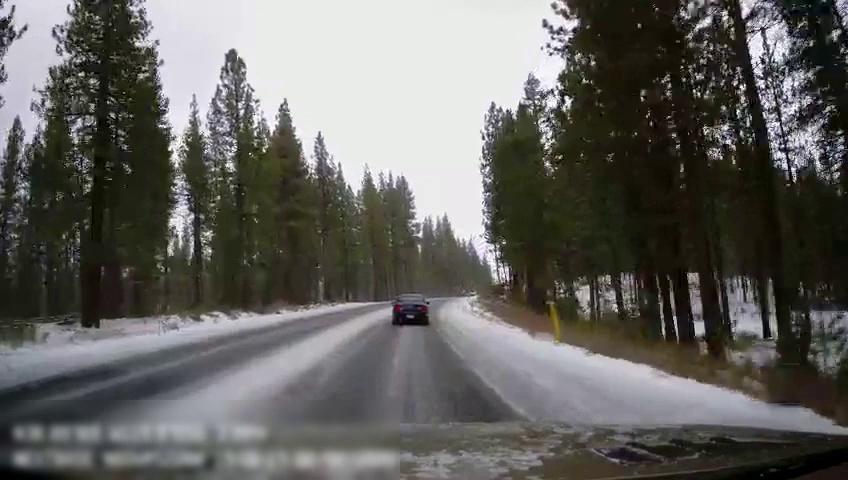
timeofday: Day
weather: Snowy
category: Drivable Space
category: Vehicles | Car
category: Vehicles | Car